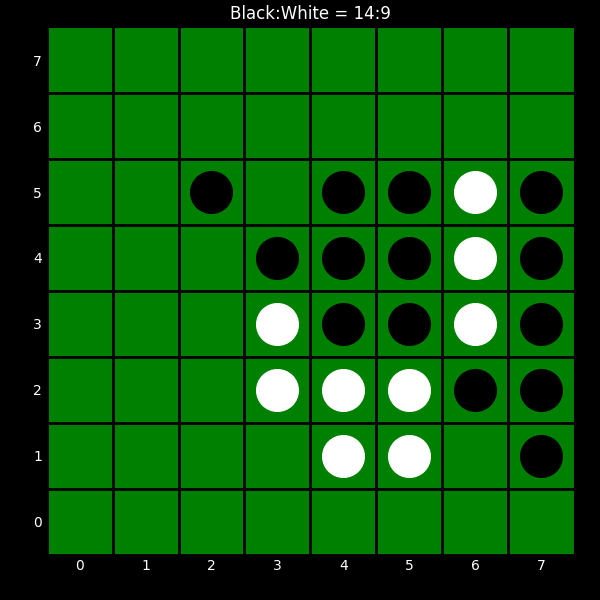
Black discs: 14
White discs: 9